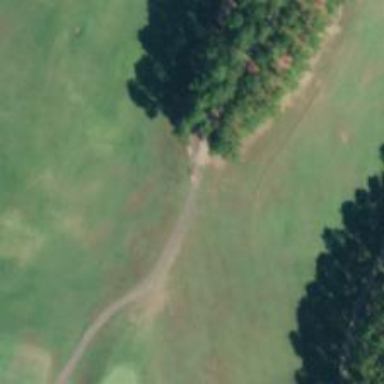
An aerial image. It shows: Path for both roads and golfers.